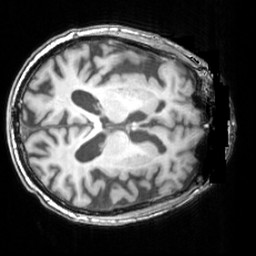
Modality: T1w
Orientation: axial
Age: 78
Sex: male
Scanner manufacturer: siemens
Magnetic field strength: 3 T
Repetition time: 1.62 s
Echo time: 0.003 s